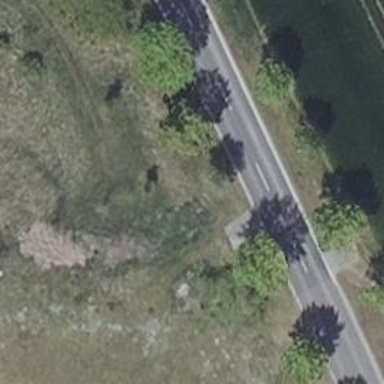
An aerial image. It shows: Row of trees in natural setting.